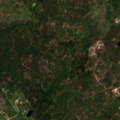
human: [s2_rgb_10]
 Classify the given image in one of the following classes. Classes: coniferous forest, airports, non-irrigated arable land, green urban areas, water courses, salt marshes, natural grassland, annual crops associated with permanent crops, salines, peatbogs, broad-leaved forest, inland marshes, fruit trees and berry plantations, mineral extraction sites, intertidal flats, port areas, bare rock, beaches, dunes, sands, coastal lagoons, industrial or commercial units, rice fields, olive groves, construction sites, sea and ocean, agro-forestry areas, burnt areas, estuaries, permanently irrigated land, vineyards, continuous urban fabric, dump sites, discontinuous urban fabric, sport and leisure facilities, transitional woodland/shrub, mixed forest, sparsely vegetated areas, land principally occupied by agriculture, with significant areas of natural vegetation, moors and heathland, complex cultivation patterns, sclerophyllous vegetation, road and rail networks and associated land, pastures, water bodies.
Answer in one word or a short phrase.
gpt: continuous urban fabric